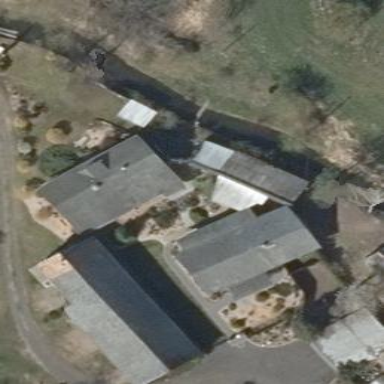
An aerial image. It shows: Apartment building with gabled roof oriented along its structure. The roof is dark grey in color.